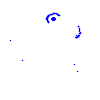
Particle: pion